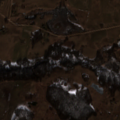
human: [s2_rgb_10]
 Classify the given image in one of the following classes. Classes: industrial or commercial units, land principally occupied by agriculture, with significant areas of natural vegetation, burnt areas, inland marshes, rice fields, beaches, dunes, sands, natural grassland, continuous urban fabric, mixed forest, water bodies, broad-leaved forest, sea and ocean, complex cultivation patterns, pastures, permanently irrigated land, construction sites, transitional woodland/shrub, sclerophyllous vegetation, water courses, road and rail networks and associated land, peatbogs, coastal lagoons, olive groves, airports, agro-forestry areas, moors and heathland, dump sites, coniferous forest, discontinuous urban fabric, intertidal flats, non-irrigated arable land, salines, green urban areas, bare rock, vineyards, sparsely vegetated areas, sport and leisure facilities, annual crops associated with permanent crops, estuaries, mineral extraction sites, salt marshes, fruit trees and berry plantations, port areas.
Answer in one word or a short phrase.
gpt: pastures, complex cultivation patterns, land principally occupied by agriculture, with significant areas of natural vegetation, broad-leaved forest